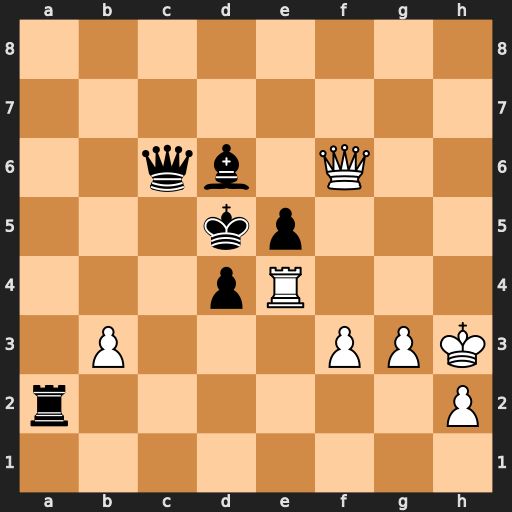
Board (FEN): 8/8/2qb1Q2/3kp3/3pR3/1P3PPK/r6P/8
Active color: w
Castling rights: -
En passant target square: -
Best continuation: Qf7+ Kc5 b4+ Kxb4 Qxa2